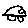
Label: car